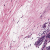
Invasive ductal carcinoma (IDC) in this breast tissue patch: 0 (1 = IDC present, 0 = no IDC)